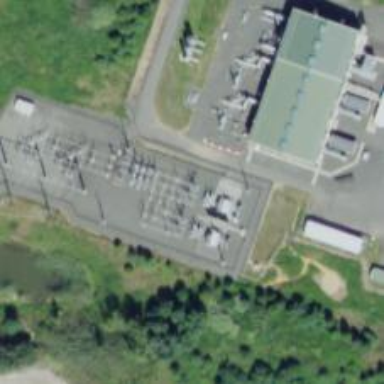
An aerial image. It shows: Switch used for power control.